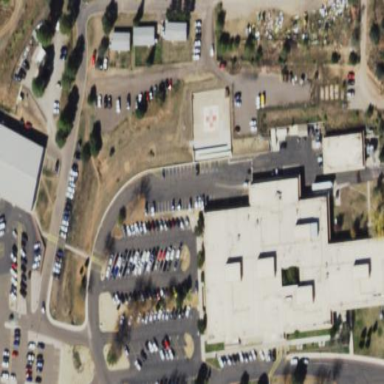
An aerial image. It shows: Healthcare facility identified as hospital.